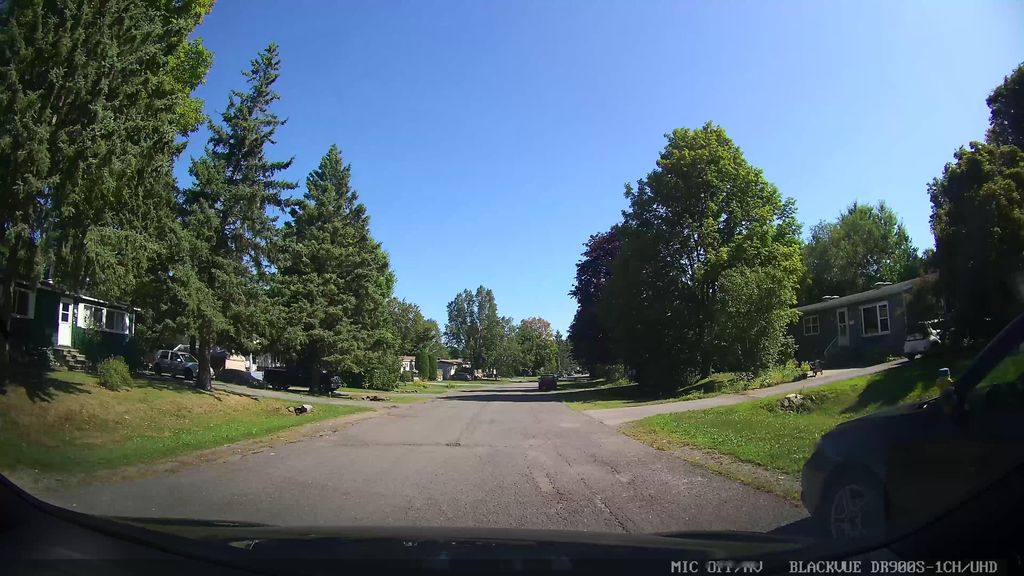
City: ottawa-gatineau